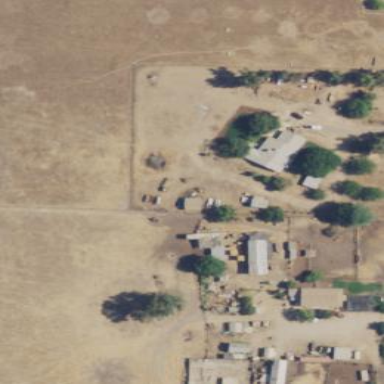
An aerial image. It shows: Farmyard area.